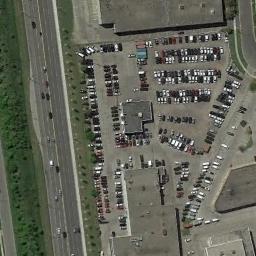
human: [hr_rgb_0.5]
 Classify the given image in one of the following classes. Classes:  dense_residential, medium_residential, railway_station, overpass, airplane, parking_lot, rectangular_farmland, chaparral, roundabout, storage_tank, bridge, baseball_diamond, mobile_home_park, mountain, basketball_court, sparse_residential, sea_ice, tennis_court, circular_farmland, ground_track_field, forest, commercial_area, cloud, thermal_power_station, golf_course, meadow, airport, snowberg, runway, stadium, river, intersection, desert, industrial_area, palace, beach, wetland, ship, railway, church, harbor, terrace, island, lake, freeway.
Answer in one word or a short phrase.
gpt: parking_lot